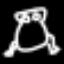
Label: frog